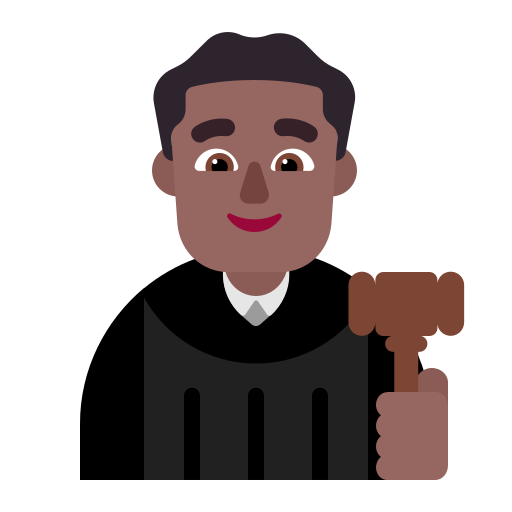
man judge flat  dark